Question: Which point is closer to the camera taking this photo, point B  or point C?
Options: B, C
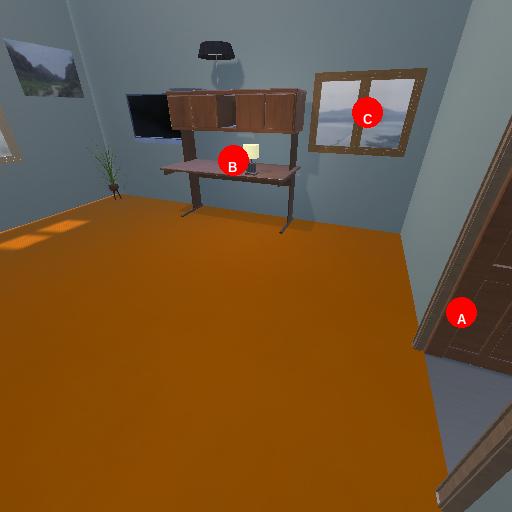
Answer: B